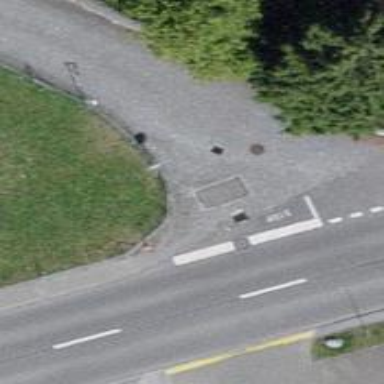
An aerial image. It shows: Kerb serving as barrier.